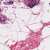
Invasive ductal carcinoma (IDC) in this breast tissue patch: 0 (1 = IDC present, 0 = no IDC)